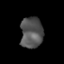
Tissue: lung
Cell type: Epithelial cells
Senescence score: 0.2114
Nuclear area (px): 677
Mean DAPI intensity: 84.917